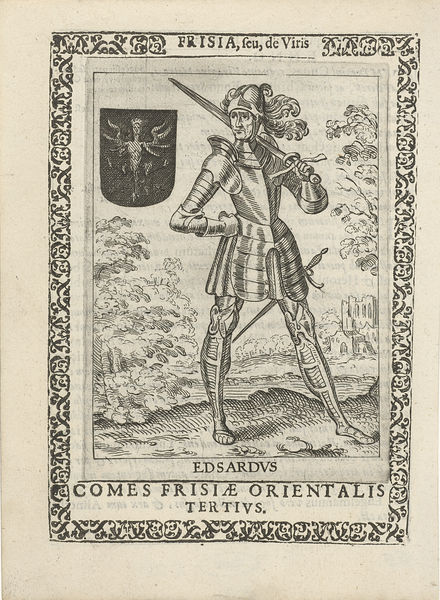
Titel: Edzard I, derde graaf van Oost-Friesland
Künstler: Pieter Feddes van Harlingen
Standort: Amsterdam
Institution: Rijksmuseum
Schlagwörter: federn, stich, ritter, rüstung, buchseite, wappen